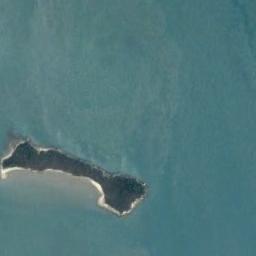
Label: island